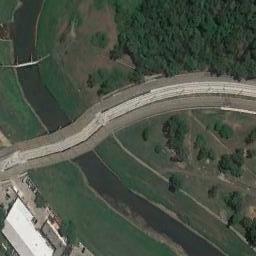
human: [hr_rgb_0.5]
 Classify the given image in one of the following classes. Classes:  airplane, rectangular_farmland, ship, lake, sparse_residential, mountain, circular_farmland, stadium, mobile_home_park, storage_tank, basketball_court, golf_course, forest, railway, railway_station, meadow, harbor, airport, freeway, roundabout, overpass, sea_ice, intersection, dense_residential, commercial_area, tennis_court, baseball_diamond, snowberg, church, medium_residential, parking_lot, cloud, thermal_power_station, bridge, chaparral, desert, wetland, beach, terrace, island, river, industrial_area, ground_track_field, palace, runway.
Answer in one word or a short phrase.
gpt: bridge